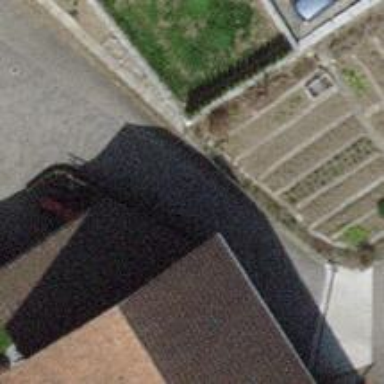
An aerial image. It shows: View of roof of building.